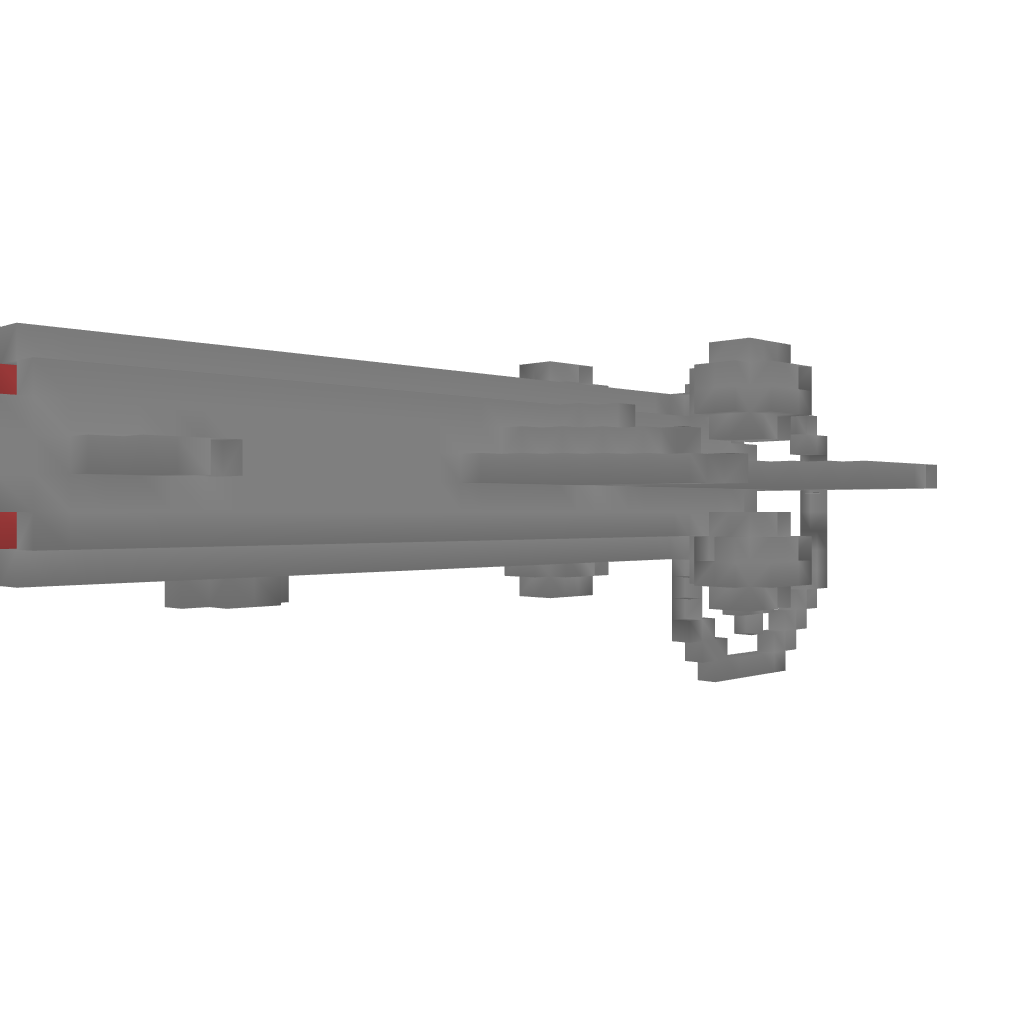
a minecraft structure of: subairship with torpedos v 1.1 bad low quality